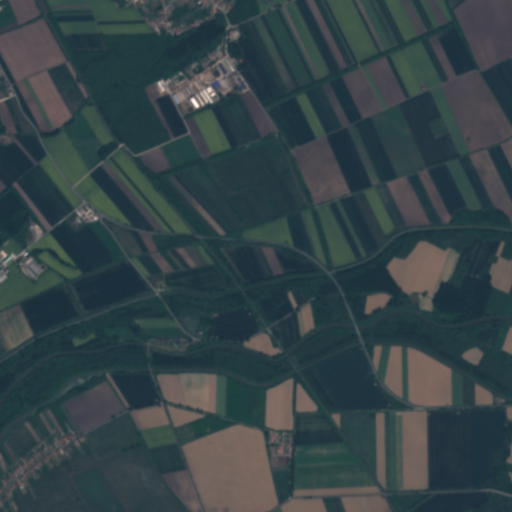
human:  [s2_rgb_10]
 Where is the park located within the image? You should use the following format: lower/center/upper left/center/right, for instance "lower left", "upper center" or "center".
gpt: The park is located in the upper left of the image.
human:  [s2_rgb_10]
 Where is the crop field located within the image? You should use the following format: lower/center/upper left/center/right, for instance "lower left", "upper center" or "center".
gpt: There is no crop field in the image.